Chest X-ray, AP view. Patient: 36 years old, sex F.
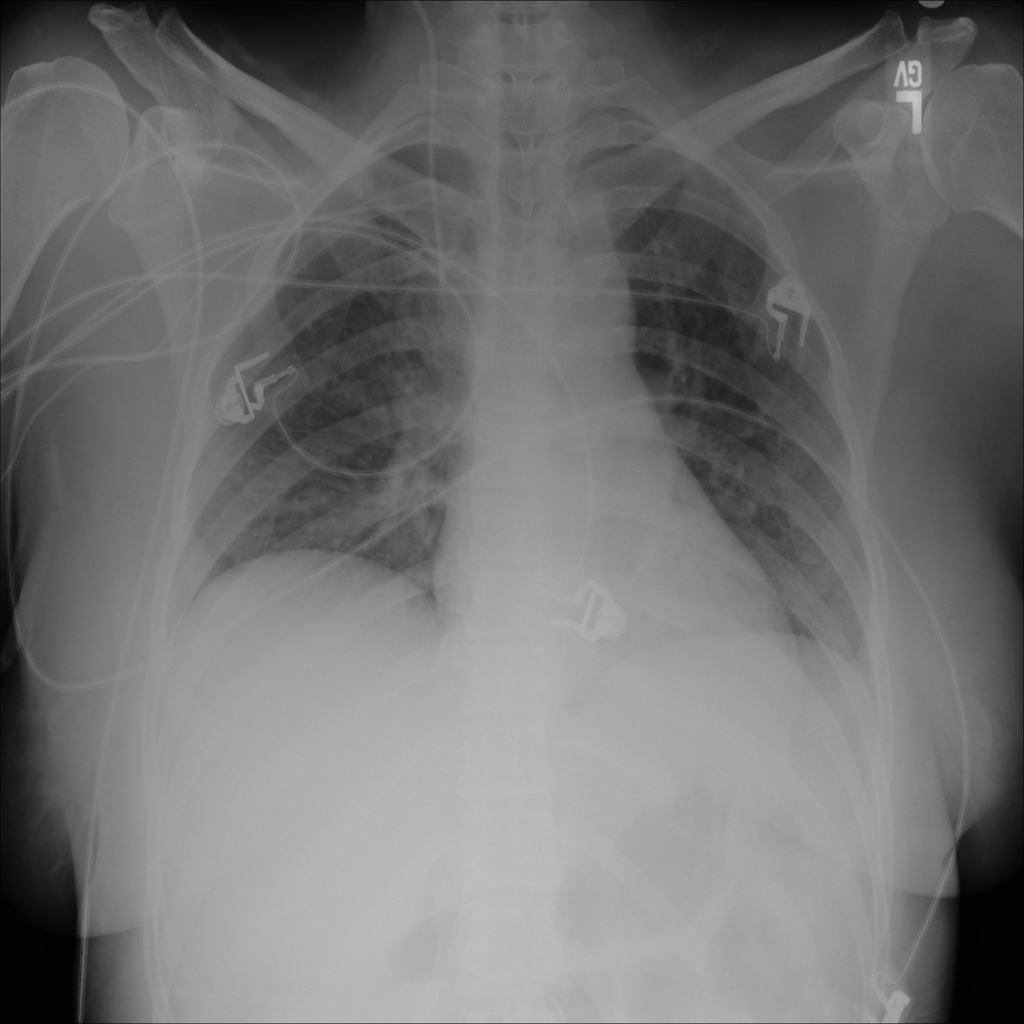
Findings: No Finding